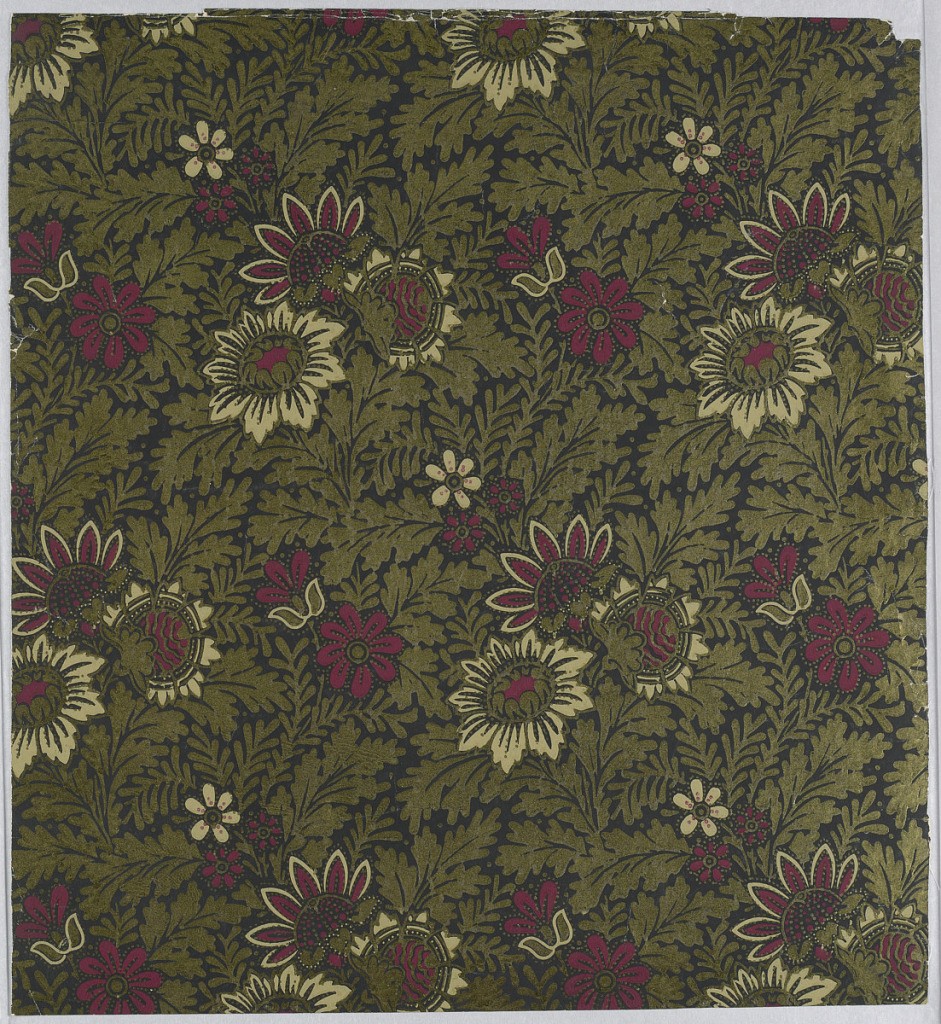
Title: Sidewall
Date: ca. 1880
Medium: Machine-printed paper
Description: Aesthetic style design with all-over pattern of leaves and branches laden with large seed-pods and small sprays of flowers; single-motif roughly diamond-shaped repeat in off-set columns; branches and seed-pods outlined in black while leaves and flowers are outlined in white; branches, leaves, and pods are a muted green and flowers a muted orange; ground is slightly lighter shade of green.